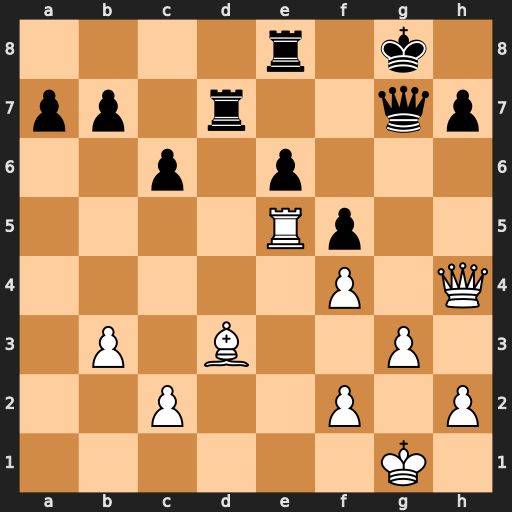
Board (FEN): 4r1k1/pp1r2qp/2p1p3/4Rp2/5P1Q/1P1B2P1/2P2P1P/6K1
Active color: w
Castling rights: -
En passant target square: -
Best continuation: Bxf5 exf5 Rxe8+